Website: lowes
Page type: receipt
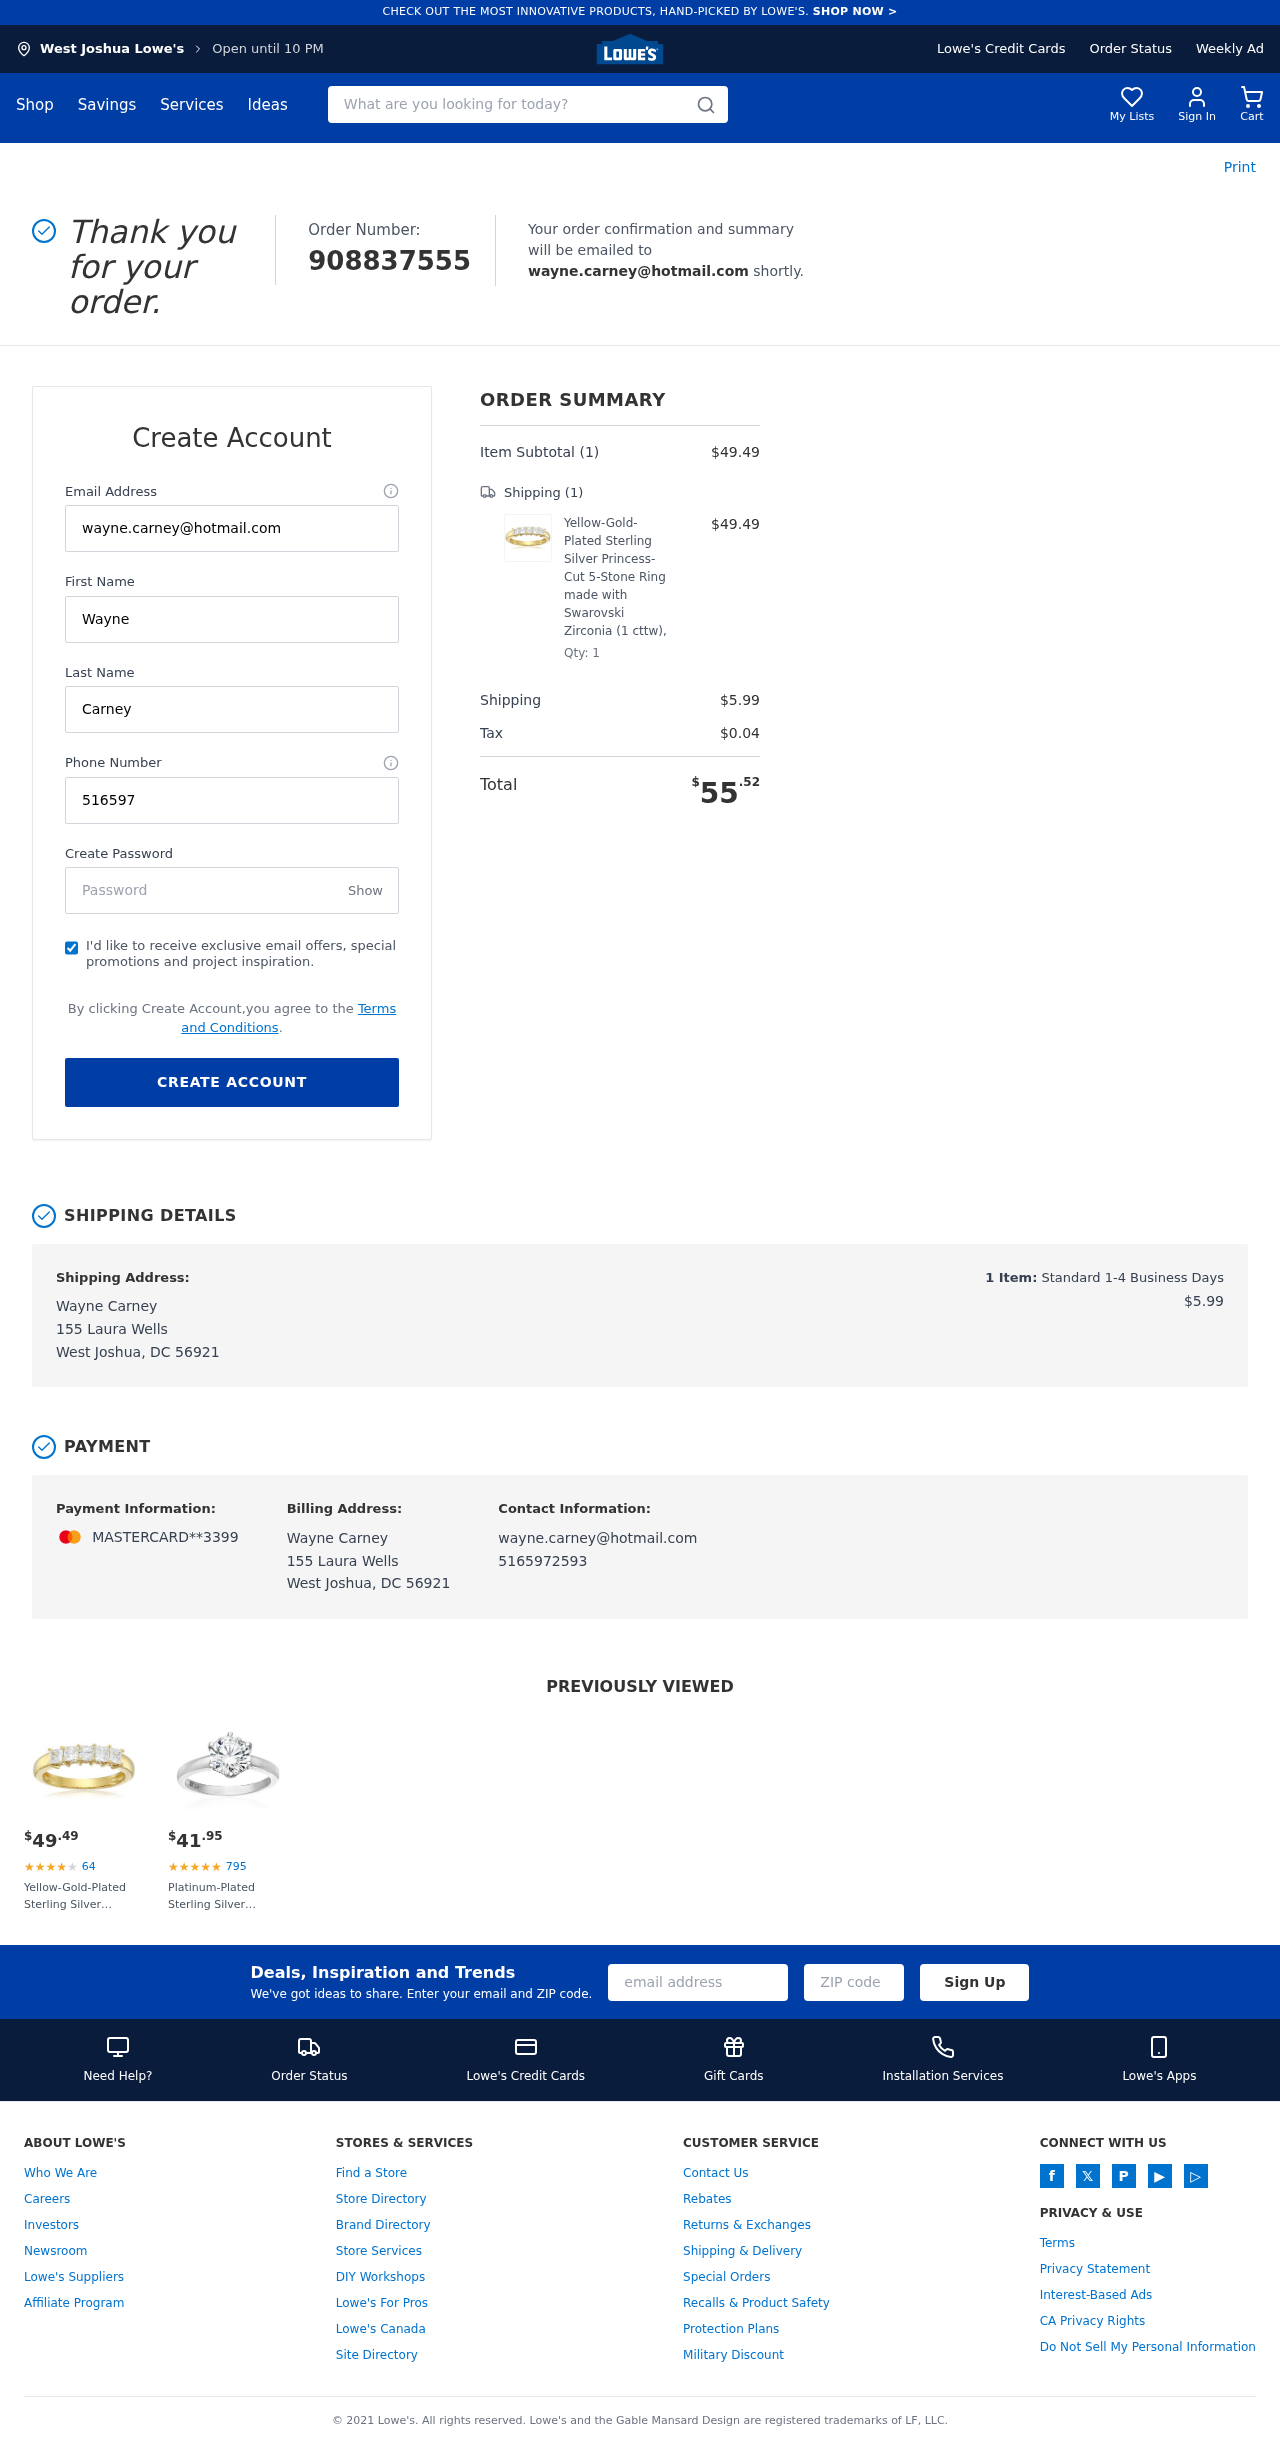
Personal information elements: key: PII_CARD_LAST4
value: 3399
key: PII_CARD_TYPE
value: MASTERCARD
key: PII_CITY
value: West Joshua
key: PII_EMAIL
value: wayne.carney@hotmail.com
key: PII_FULLNAME
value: Wayne Carney
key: PII_PHONE
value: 5165972593
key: PII_STREET
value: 155 Laura Wells
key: PII_FIRSTNAME
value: Wayne
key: PII_LASTNAME
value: Carney
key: PII_CITY_STATE_ZIP
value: West Joshua, DC 56921
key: PII_FULLNAME2
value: Wayne Carney
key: PII_FULLNAME3
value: Wayne Carney
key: PII_FIRSTNAME2
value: Wayne
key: PII_FIRSTNAME3
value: Wayne
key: PII_LASTNAME2
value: Carney
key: PII_LASTNAME3
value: Carney
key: PII_FIRSTNAME_DERIVED
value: Wayne
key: PII_LASTNAME_DERIVED
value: Carney
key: PII_FULLNAME_DERIVED
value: Wayne Carney
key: PII_NAME_FULL_DERIVED
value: Wayne Carney
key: PII_POSTCODE
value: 56921
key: PII_STATE_ABBR
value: DC
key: PII_STATE
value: DC
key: PII_POSTCODE_FULL
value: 56921
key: PII_CITY_STATE
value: West Joshua, DC
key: PII_POSTCODE_NUMERIC
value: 56921
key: PII_EMAIL2
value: wayne.carney@hotmail.com
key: PII_EMAIL3
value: wayne.carney@hotmail.com
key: PII_PHONE_LINE
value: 2593
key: PII_PHONE_SUFFIX
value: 2593
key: PII_PHONE2
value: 5165972593
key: PII_PHONE3
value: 5165972593
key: PII_PHONE_NUMERIC
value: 5165972593
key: PII_PHONE_LINE_NUMERIC
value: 2593
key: PII_PHONE_SUFFIX_NUMERIC
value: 2593
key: PII_PHONE2_NUMERIC
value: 5165972593
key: PII_PHONE3_NUMERIC
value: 5165972593
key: PII_PHONE_DIGITS
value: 5165972593
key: PII_PHONE_LAST4
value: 2593
Product elements: key: PRODUCT1_NAME
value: Yellow-Gold-Plated Sterling Silver Princess-Cut 5-Stone Ring made with Swarovski Zirconia (1 cttw),
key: PRODUCT1_PRICE
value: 49.49
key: PRODUCT1_QUANTITY
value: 1
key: PRODUCT2_NAME
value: Platinum-Plated Sterling Silver Solitaire Ring set with Round Swarovski Zirconia (3 cttw), Size 9
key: PRODUCT2_NUM_RATINGS
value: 795
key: PRODUCT2_PRICE
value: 41.95
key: PRODUCT1_PRICE2
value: $49.49
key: PRODUCT1_RATING2
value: ★
★
★
★
★
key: PRODUCT1_NUM_RATINGS2
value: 64
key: PRODUCT1_NAME2
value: Yellow-Gold-Plated Sterling Silver Princess-Cut 5-Stone Ring made with Swarovski Zirconia (1 cttw),
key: PRODUCT2_RATING
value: ★
★
★
★
★
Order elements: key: ORDER_ID
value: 908837555
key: ORDER_NUM_ITEMS
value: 1
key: ORDER_SUBTOTAL
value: $49.49
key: ORDER_NUM_ITEMS2
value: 1
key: ORDER_SHIPPING_COST
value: $5.99
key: ORDER_TAX
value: $0.04
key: ORDER_TOTAL
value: $55.52
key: ORDER_NUM_ITEMS3
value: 1
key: ORDER_SHIPPING_COST2
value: $5.99
Search elements: key: HEADER_SEARCH
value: What are you looking for today?